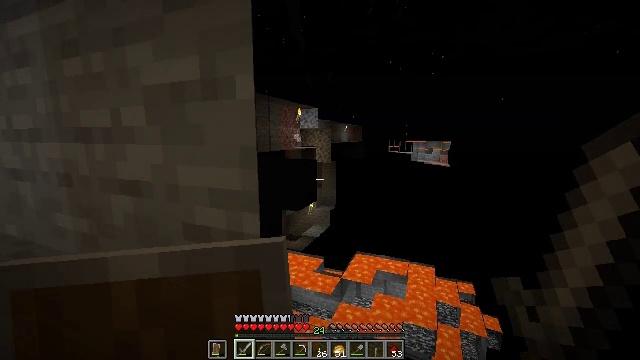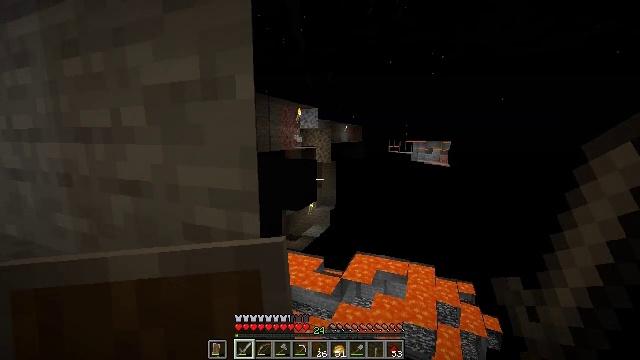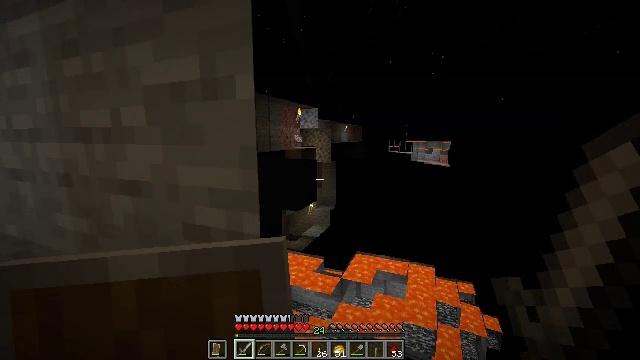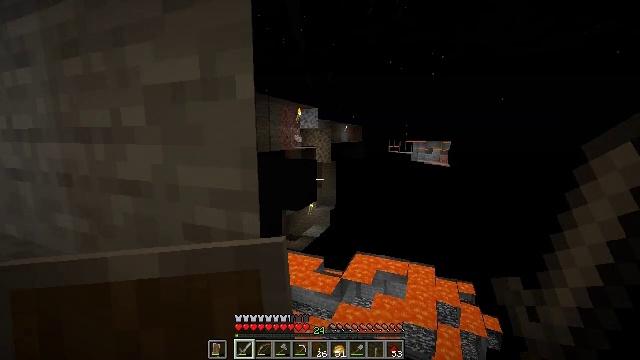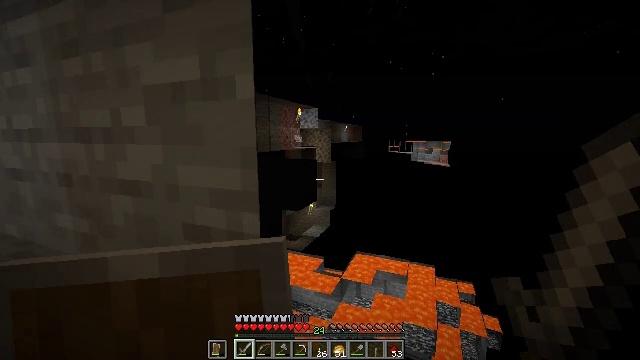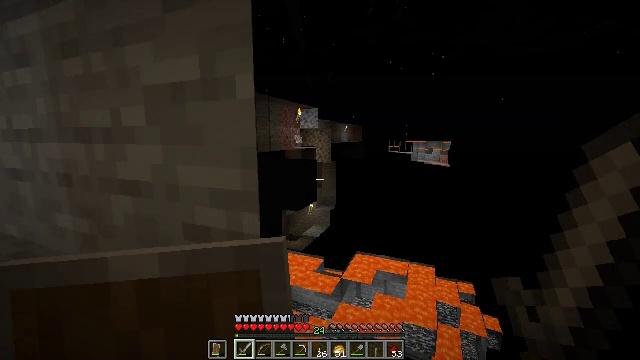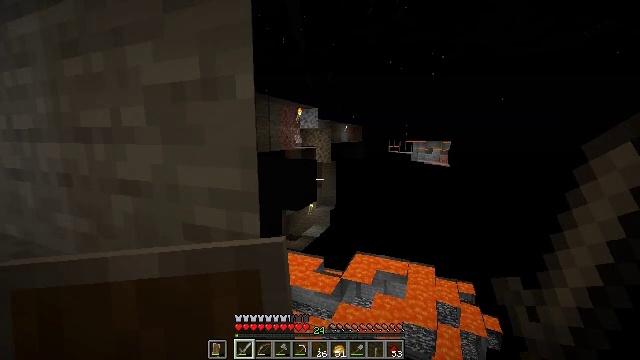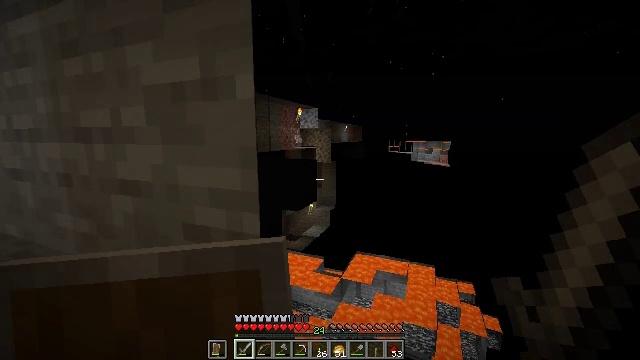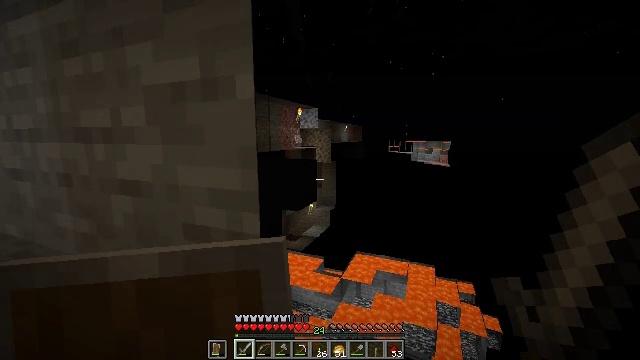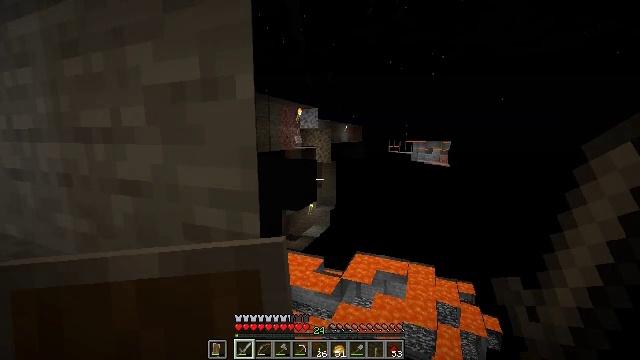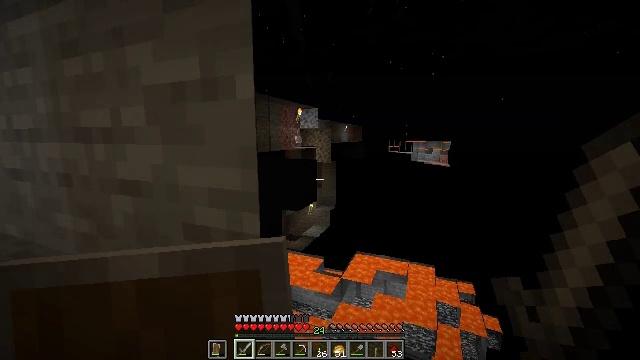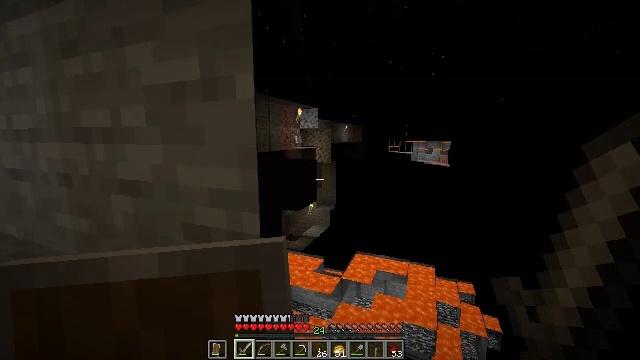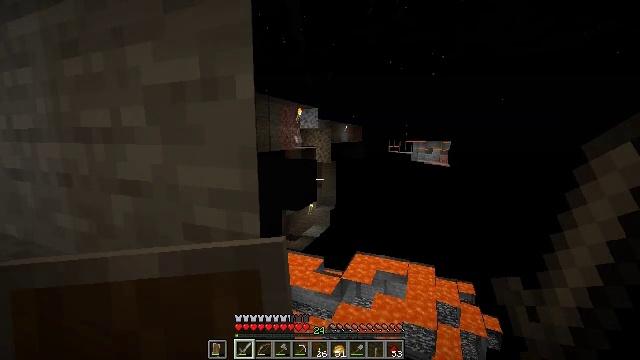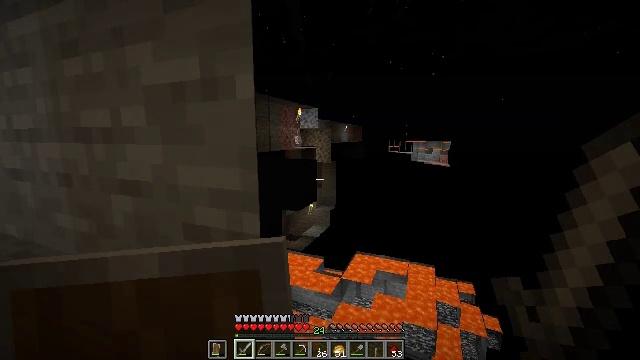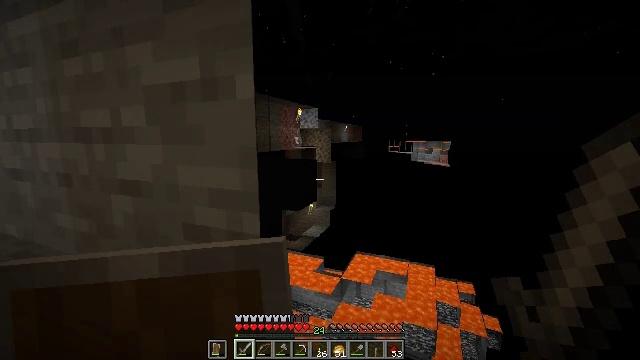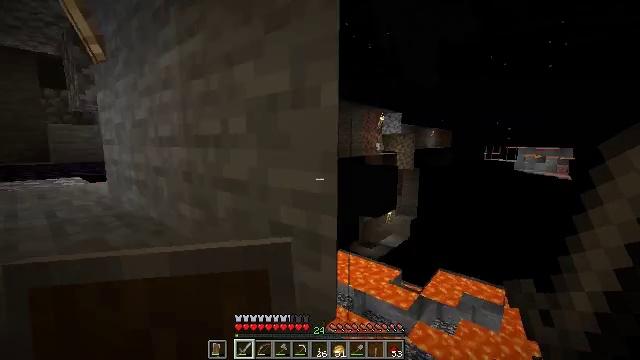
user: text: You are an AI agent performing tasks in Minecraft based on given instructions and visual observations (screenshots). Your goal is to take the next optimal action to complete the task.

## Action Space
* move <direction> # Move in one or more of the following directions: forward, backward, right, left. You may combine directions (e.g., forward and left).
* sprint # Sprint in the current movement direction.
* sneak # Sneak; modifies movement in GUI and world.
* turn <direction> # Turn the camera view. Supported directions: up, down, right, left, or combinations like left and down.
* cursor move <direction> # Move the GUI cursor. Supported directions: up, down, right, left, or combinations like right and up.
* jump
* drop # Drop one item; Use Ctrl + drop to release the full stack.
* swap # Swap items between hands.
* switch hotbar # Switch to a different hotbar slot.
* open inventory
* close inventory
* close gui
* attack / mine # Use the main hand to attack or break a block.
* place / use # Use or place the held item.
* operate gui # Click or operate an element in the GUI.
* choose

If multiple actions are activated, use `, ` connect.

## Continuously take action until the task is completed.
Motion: motion action
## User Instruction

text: Harvest the piston head.
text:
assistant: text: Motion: no_op
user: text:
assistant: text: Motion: no_op
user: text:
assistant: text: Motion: no_op
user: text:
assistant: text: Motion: no_op
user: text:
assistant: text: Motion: no_op
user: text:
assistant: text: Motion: no_op
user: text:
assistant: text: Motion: no_op
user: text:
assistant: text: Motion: no_op
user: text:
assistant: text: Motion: no_op
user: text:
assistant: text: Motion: no_op
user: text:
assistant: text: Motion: no_op
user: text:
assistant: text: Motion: no_op
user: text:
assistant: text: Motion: no_op
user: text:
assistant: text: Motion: no_op
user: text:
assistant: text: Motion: turn left and up
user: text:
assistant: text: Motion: turn left and down
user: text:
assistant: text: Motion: turn left and down
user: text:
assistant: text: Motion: no_op
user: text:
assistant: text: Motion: no_op
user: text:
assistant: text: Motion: no_op
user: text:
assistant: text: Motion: no_op
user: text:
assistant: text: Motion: turn right
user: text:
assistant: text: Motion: turn left and up
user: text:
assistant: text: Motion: turn left
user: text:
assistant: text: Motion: turn left and up
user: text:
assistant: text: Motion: turn left and up
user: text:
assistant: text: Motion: no_op
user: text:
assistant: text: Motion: no_op
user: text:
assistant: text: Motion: no_op
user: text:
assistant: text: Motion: no_op